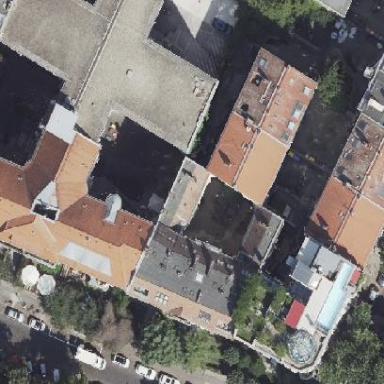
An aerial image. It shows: Apartment building with double saltbox roof shape.